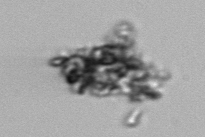
Label: detritus